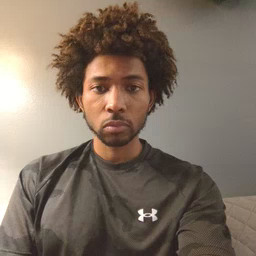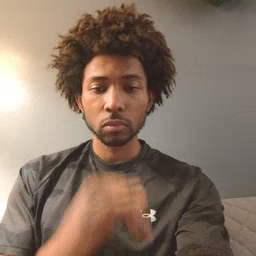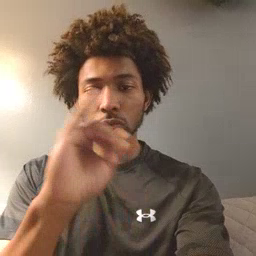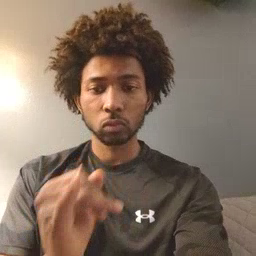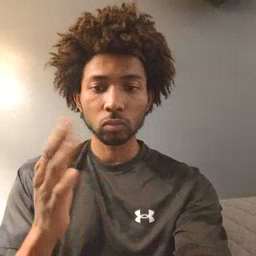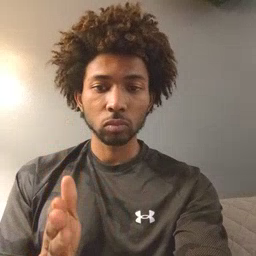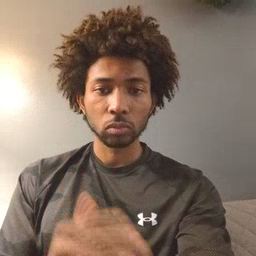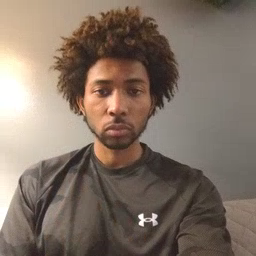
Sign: drawer